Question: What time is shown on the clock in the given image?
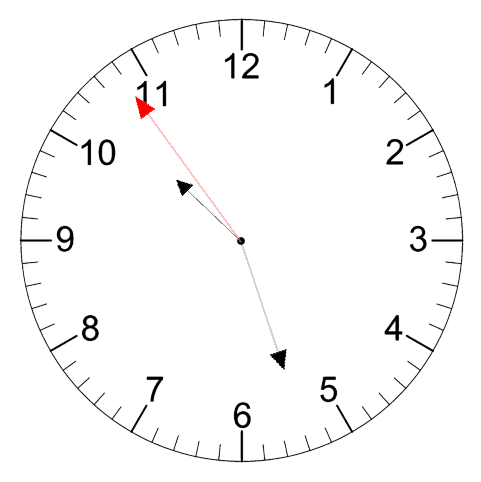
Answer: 10:26:54